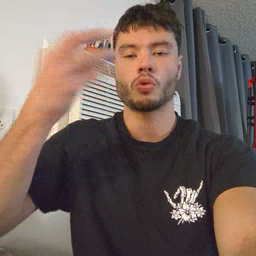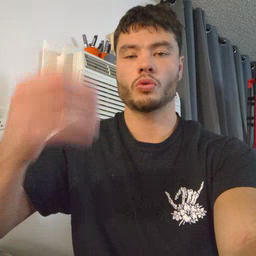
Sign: go